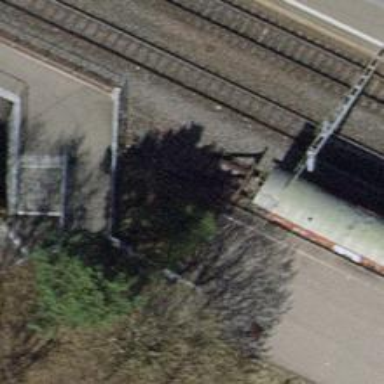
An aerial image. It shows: Railway buffer stop.